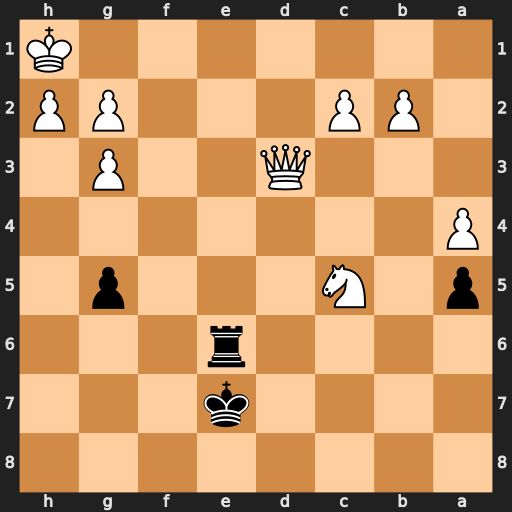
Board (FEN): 8/4k3/4r3/p1N3p1/P7/3Q2P1/1PP3PP/7K
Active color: b
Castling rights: -
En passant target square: -
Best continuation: Re1+ Qf1 Rxf1#